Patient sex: M
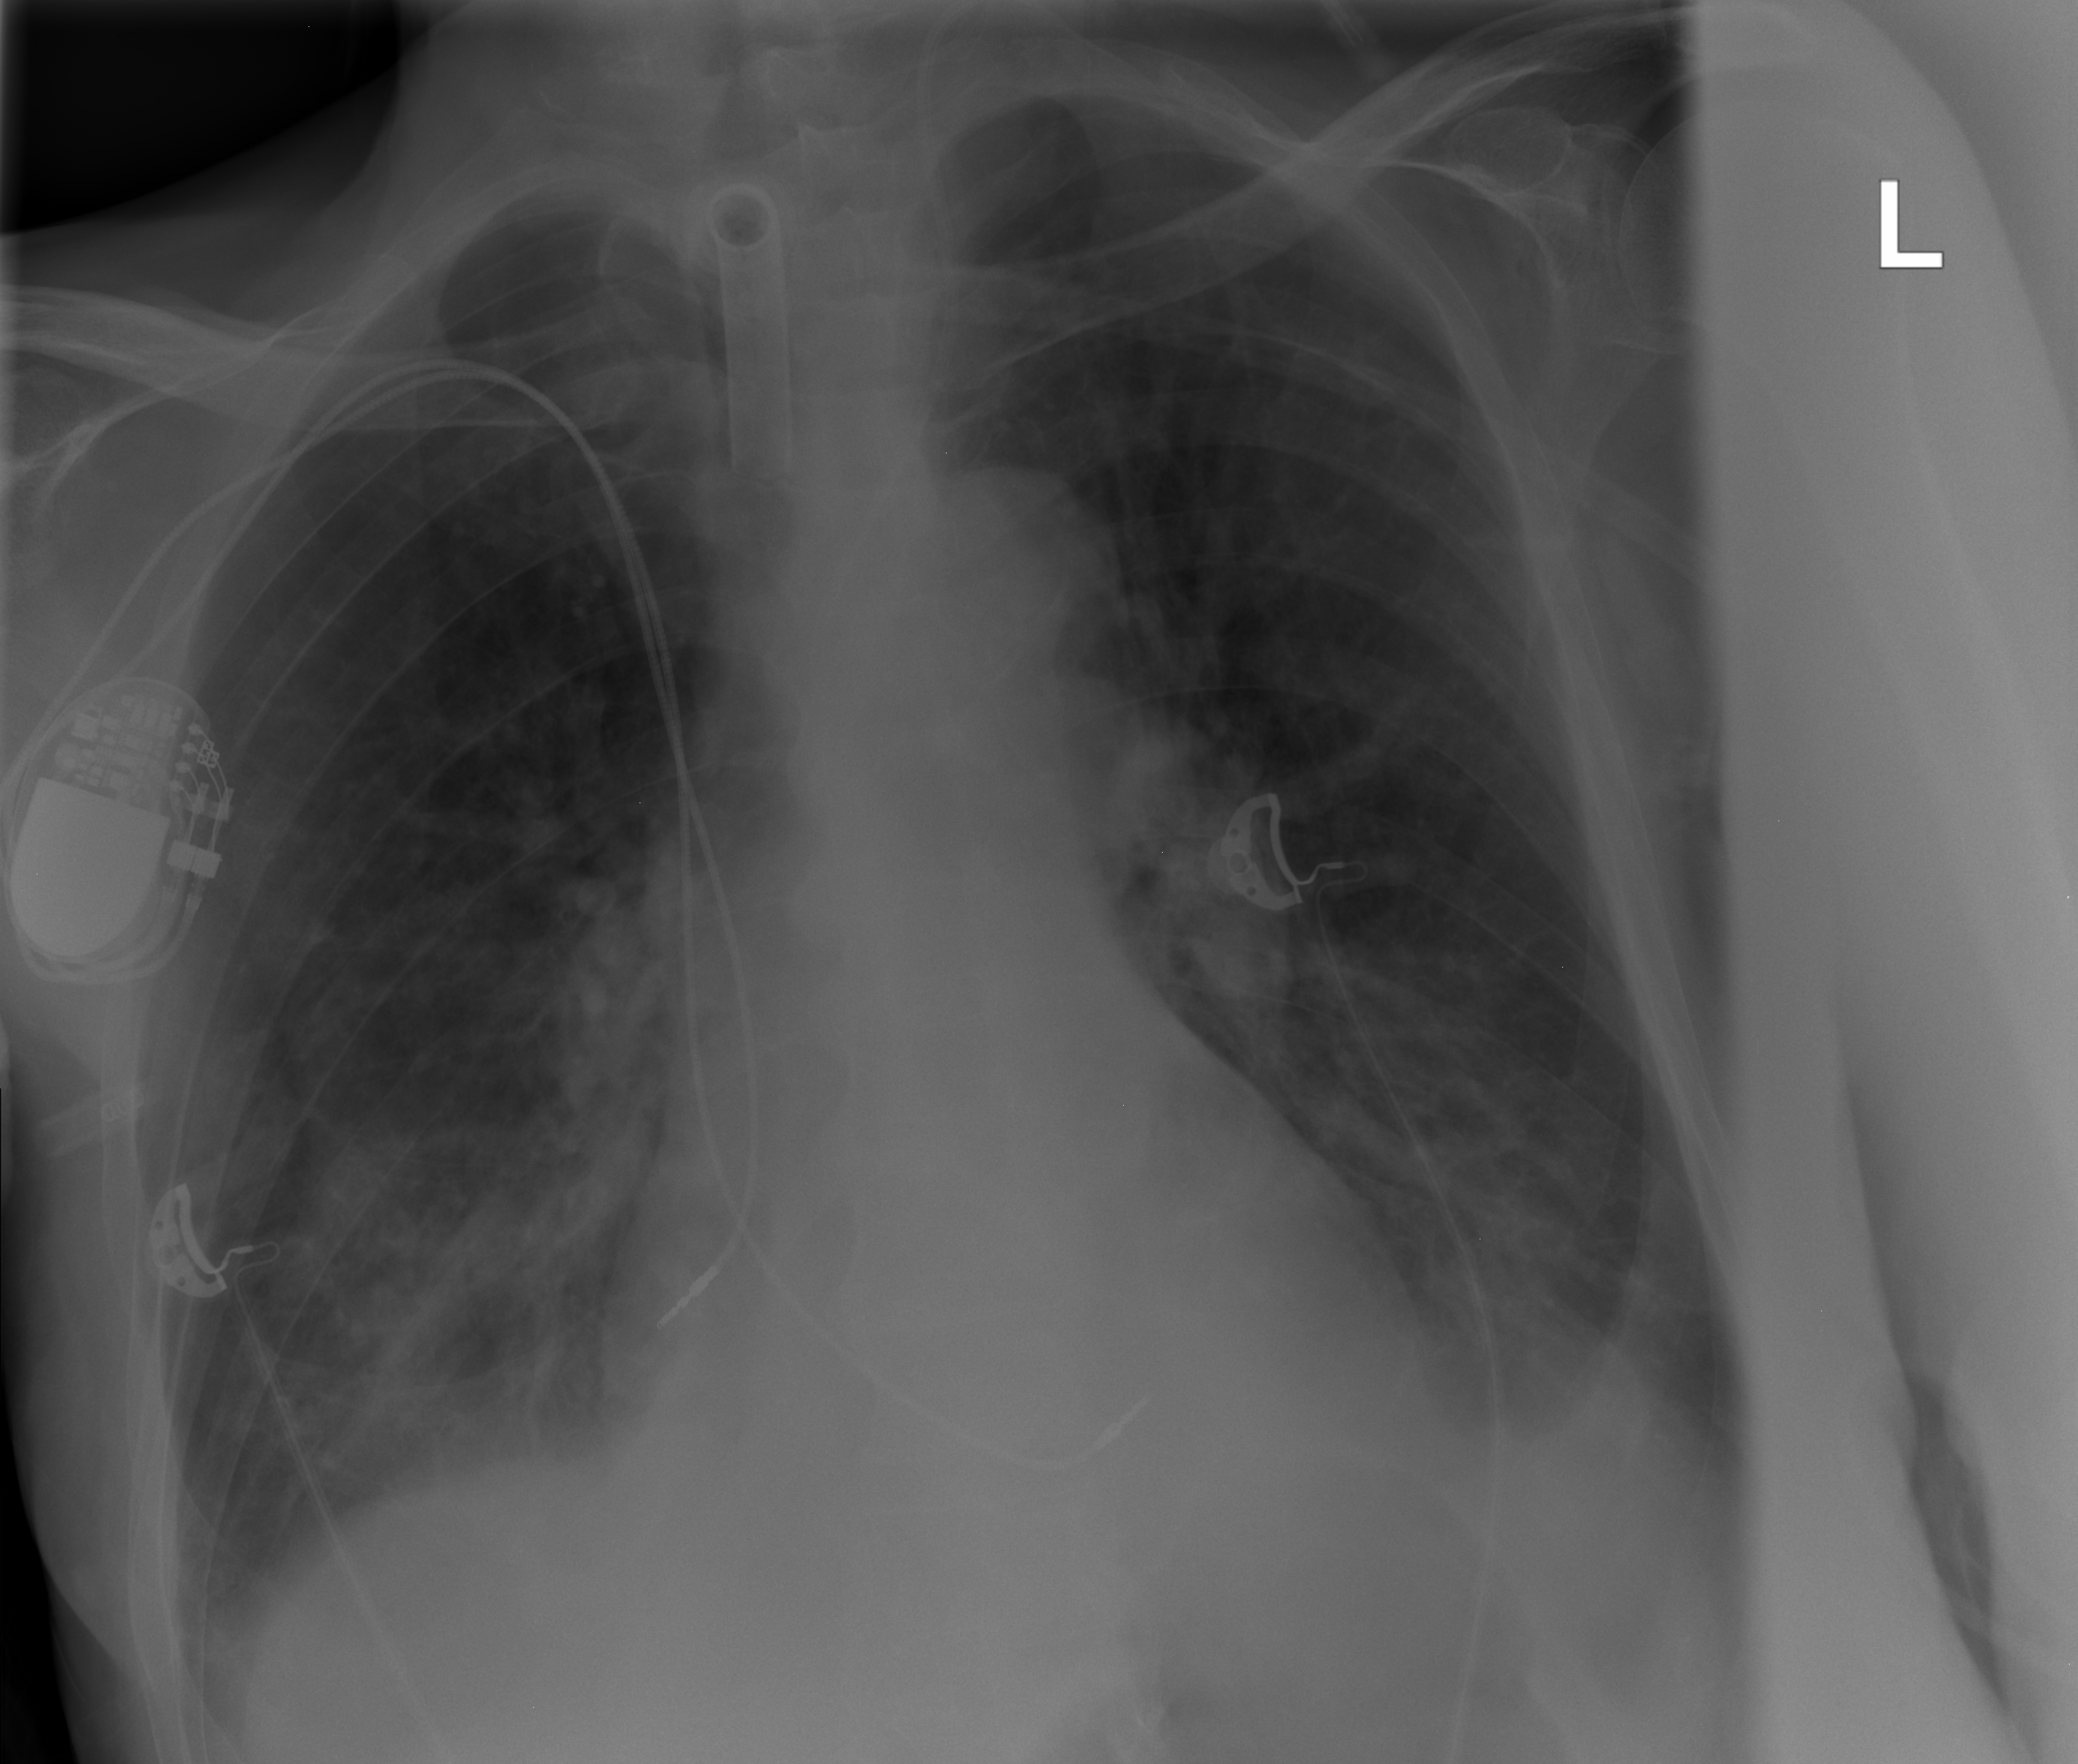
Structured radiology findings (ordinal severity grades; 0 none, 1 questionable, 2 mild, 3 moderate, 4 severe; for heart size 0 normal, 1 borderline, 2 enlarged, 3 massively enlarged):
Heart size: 0
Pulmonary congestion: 2
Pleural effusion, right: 0
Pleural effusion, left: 0
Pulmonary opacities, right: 1
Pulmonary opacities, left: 1
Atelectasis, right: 2
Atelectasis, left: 2